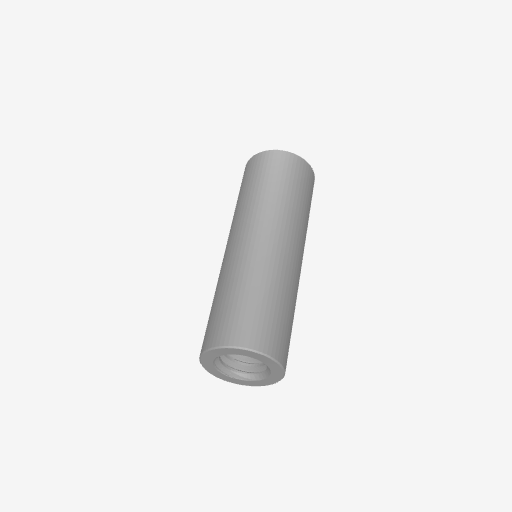
Part: Standoff6OD18